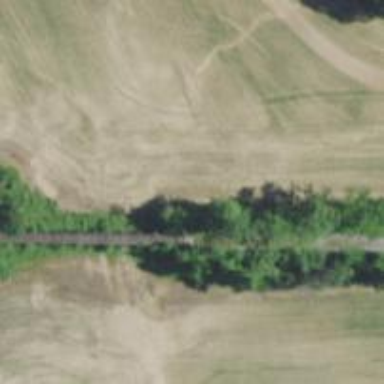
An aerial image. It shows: Abandoned railway bridge.